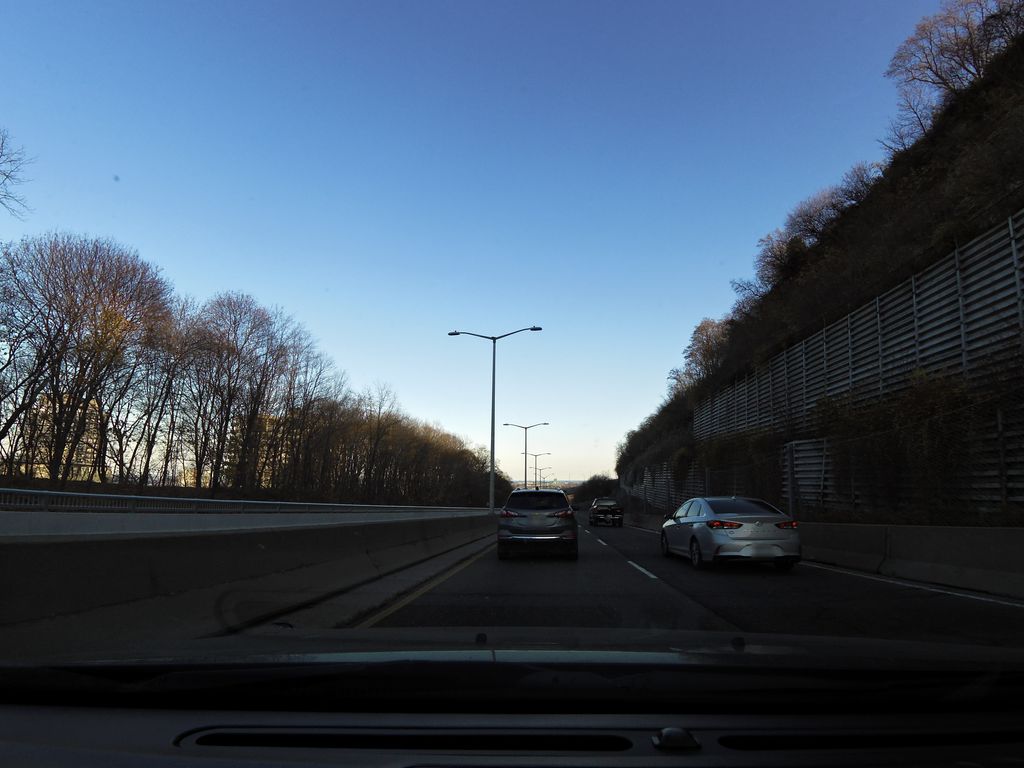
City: hamilton